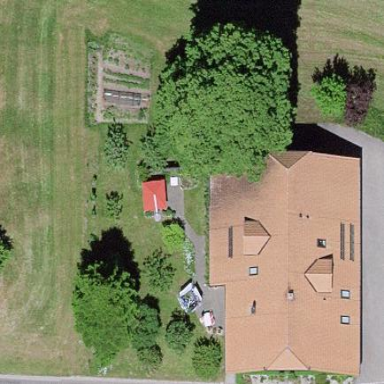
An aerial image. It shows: Detached building.